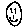
Label: smiley face